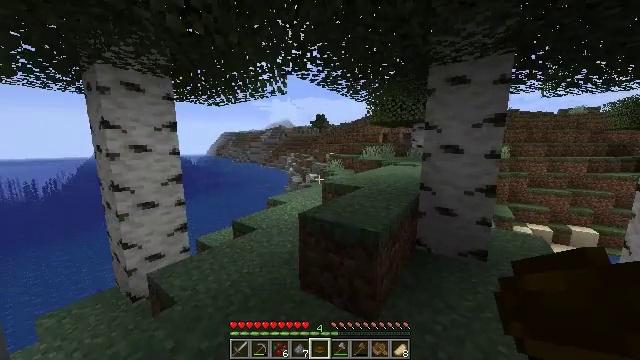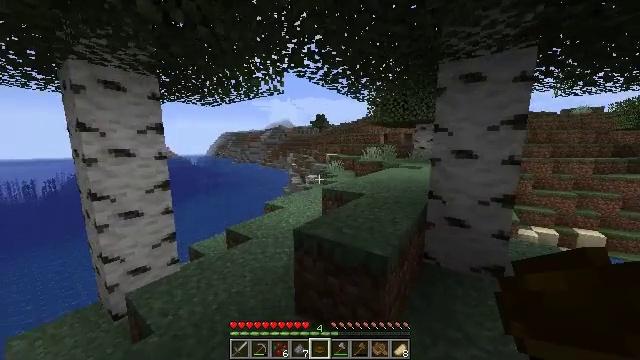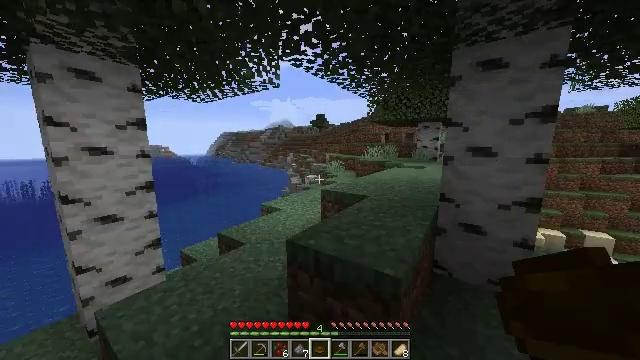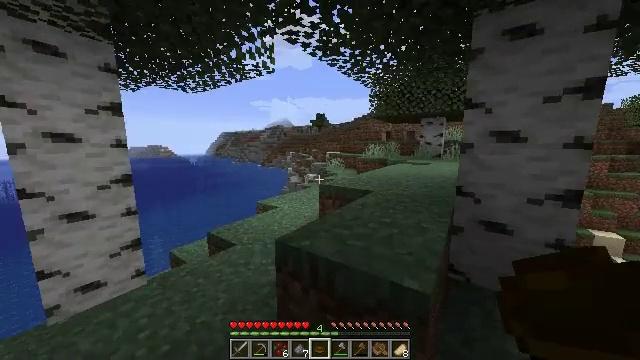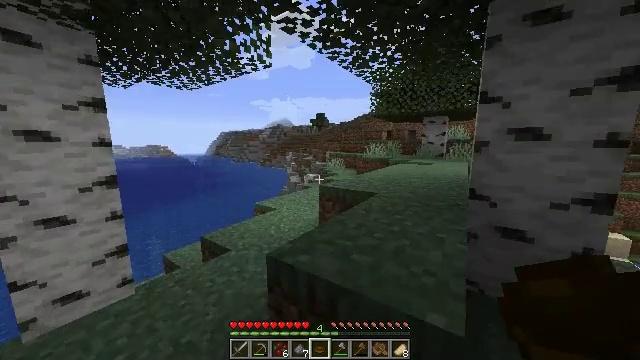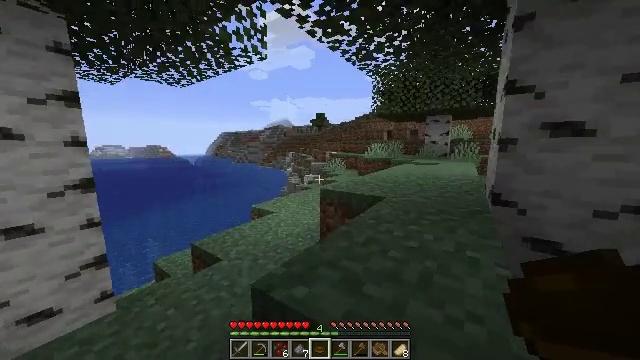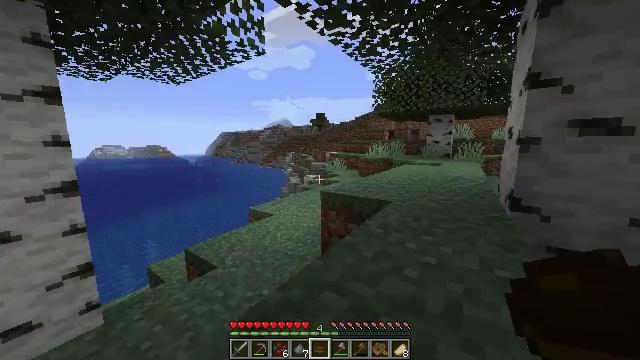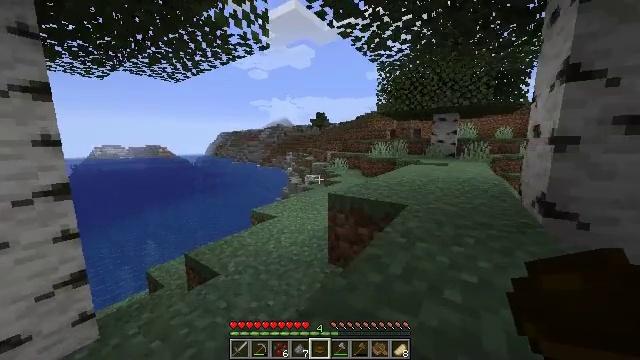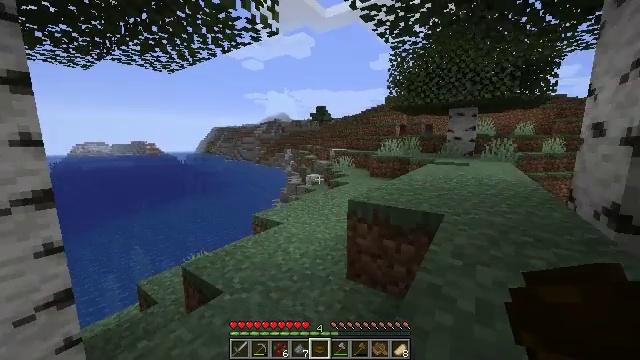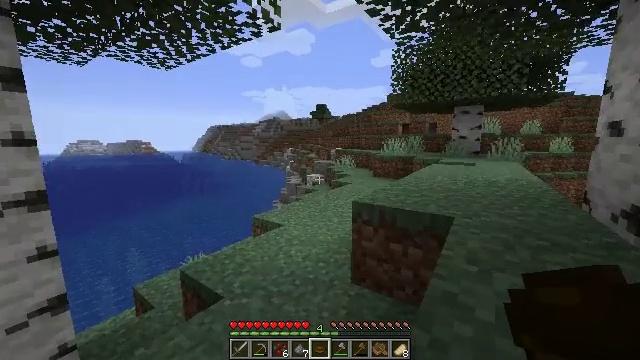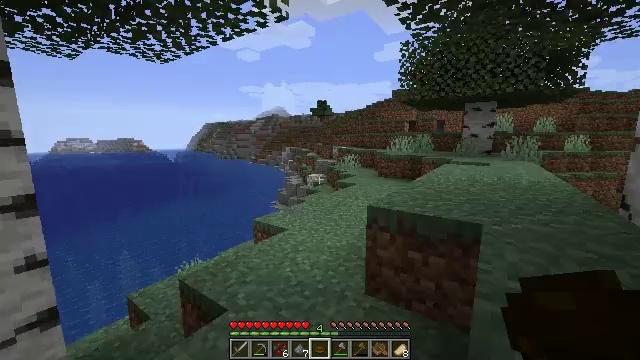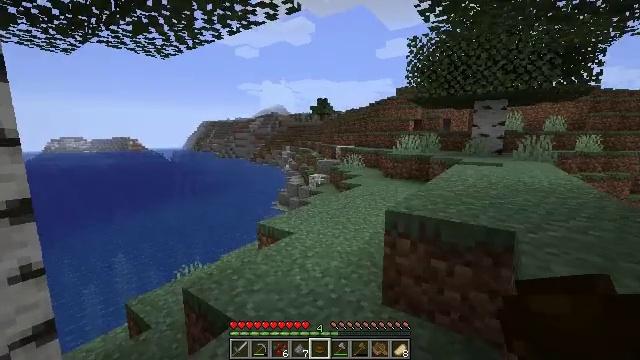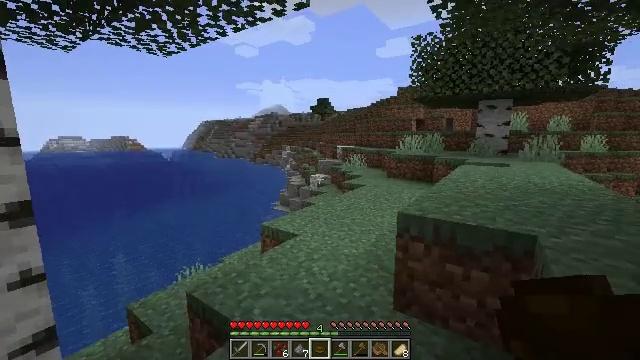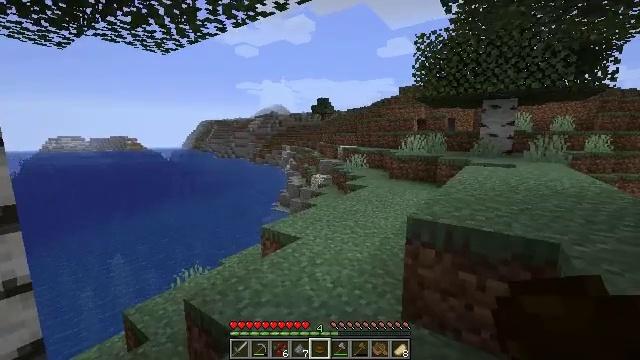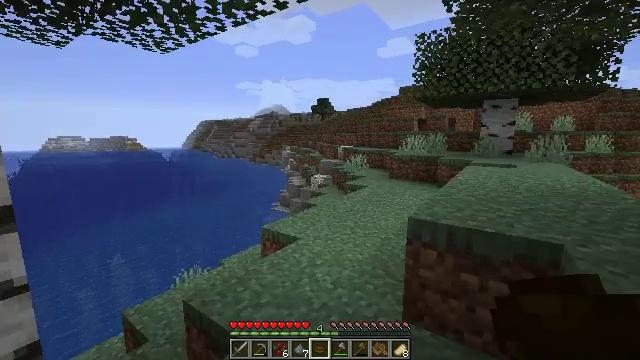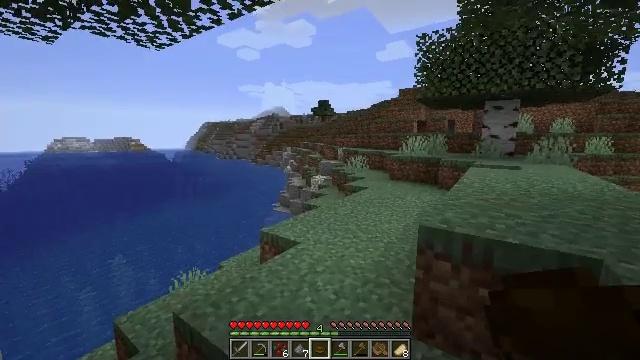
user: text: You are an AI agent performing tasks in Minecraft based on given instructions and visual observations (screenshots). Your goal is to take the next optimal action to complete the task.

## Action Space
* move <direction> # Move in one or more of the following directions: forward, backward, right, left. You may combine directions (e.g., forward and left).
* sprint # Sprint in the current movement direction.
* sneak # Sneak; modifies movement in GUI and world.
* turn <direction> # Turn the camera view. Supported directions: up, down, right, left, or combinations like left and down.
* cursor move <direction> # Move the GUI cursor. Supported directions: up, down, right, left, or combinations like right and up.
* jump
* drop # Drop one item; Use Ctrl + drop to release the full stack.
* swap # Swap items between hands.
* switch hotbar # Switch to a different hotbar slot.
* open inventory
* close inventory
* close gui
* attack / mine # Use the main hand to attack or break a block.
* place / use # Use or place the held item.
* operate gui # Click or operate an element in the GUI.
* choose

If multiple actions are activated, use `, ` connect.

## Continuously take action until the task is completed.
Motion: motion action
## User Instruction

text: Drop a bowl.
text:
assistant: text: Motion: move forward, sprint
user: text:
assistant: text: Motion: move forward, sprint
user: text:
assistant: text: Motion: move forward, sprint
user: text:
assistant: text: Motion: move forward, sprint
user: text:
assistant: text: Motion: move forward, sprint
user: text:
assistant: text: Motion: move forward, sprint
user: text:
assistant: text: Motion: move forward, sprint
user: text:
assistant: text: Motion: move forward, sprint
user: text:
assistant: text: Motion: move forward, sprint
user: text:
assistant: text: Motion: move forward, sprint
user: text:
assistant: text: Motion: move forward, sprint
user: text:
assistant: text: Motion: move forward, sprint
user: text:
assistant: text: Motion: move forward, sprint
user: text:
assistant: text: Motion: move forward, sprint
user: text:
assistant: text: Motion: move forward, sprint
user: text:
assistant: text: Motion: move forward, sprint
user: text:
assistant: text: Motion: move forward, sprint
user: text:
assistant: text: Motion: move forward, sprint, turn right
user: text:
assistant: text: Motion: move forward, sprint, turn right
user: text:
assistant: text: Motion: move forward, sprint
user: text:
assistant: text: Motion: move forward, sprint
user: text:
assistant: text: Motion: move forward, sprint
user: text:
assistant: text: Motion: move forward, sprint
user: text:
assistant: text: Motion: move forward, sprint
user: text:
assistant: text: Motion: move forward, sprint
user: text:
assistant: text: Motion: move forward, sprint
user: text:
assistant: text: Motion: move forward, sprint
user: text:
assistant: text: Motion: move forward, sprint
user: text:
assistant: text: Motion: move forward, sprint
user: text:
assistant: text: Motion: move forward, sprint